Question: this is quite simple but I was not able to find a solution. How can I make a line in layers_lines dashed in ggvis. I'm dealing with a custom type of linear regression and I provide this toy example for my problem:
'''
library(ggvis)
W=seq(0,10,0.1)
data=data.frame(fit=3+2*W,upper=4+2*W,lower=2+2*W)
base <- data %>% ggvis(x= ~fit,y= ~W)%>%layer_lines() %>%
layer_lines(x= ~lower,y= ~W)%>%layer_lines(x= ~upper,y= ~W)
'''
This produces this image:

I want the upper and the lower lines to be dashed. Thank you so much for the help!
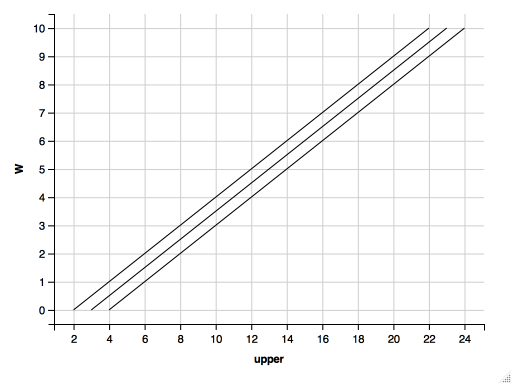
Answer: It definitely helps to brush up on Vega to use ggvis. You need to use the 'strokeDash' property.
'''
library(ggvis)
W <- seq(0, 10, 0.1)
data <- data.frame(fit=3+2*W, upper=4+2*W, lower=2+2*W)
data %>%
ggvis(x= ~fit, y= ~W) %>%
layer_lines() %>%
layer_lines(x= ~lower, y= ~W, strokeDash:=6) %>%
layer_lines(x= ~upper, y= ~W, strokeDash:=6) -> base
base
'''